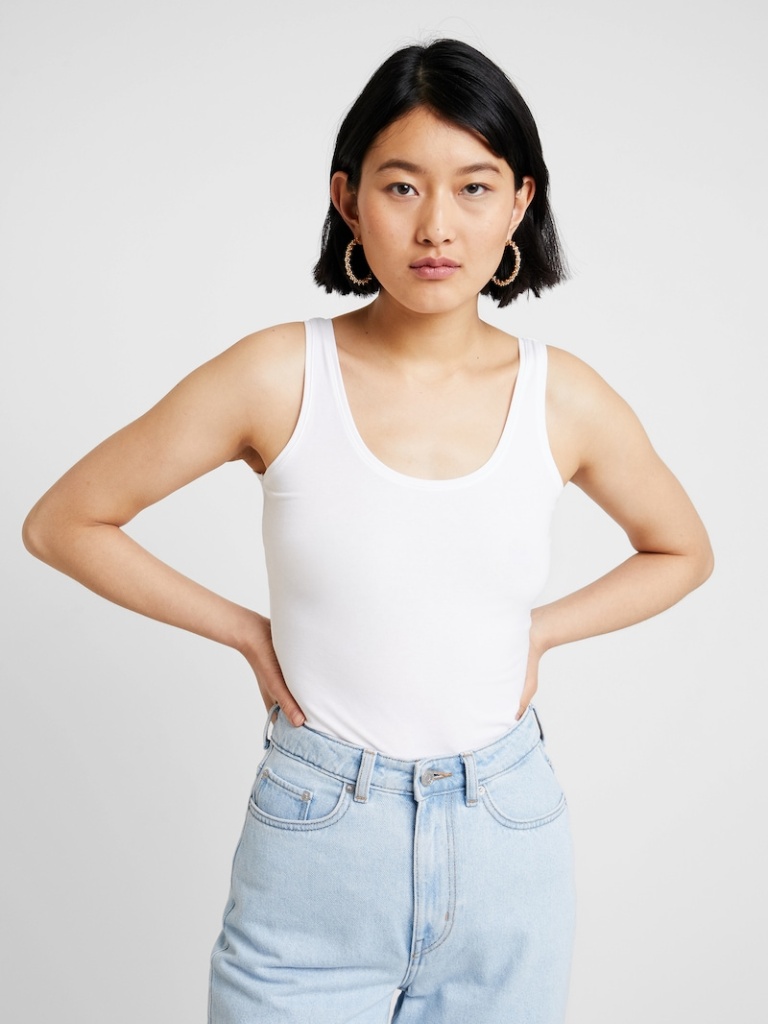
cotton tight sleeveless hip length Fully Tucked in scoop tank